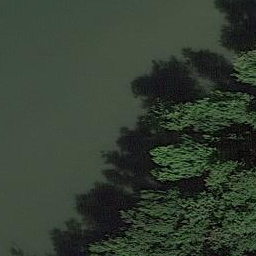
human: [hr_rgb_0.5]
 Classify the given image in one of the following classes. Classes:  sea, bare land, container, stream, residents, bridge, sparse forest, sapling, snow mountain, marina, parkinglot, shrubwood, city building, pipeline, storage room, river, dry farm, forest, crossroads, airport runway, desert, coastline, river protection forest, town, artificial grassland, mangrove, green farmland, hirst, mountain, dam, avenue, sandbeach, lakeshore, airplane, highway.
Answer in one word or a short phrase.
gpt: river protection forest